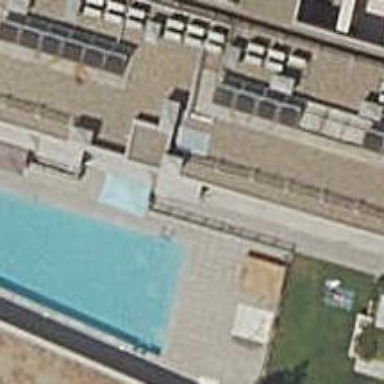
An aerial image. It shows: Swimming pool located in leisure land.